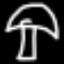
Label: mushroom